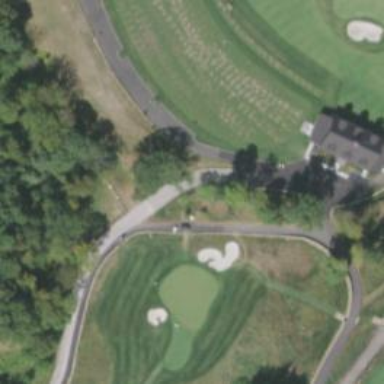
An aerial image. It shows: Pathway for golfing.